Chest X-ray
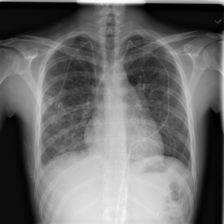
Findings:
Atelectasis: negative
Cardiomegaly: negative
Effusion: negative
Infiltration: negative
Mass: negative
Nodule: negative
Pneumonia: negative
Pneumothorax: negative
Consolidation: negative
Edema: negative
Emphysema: negative
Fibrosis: negative
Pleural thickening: negative
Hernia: negative